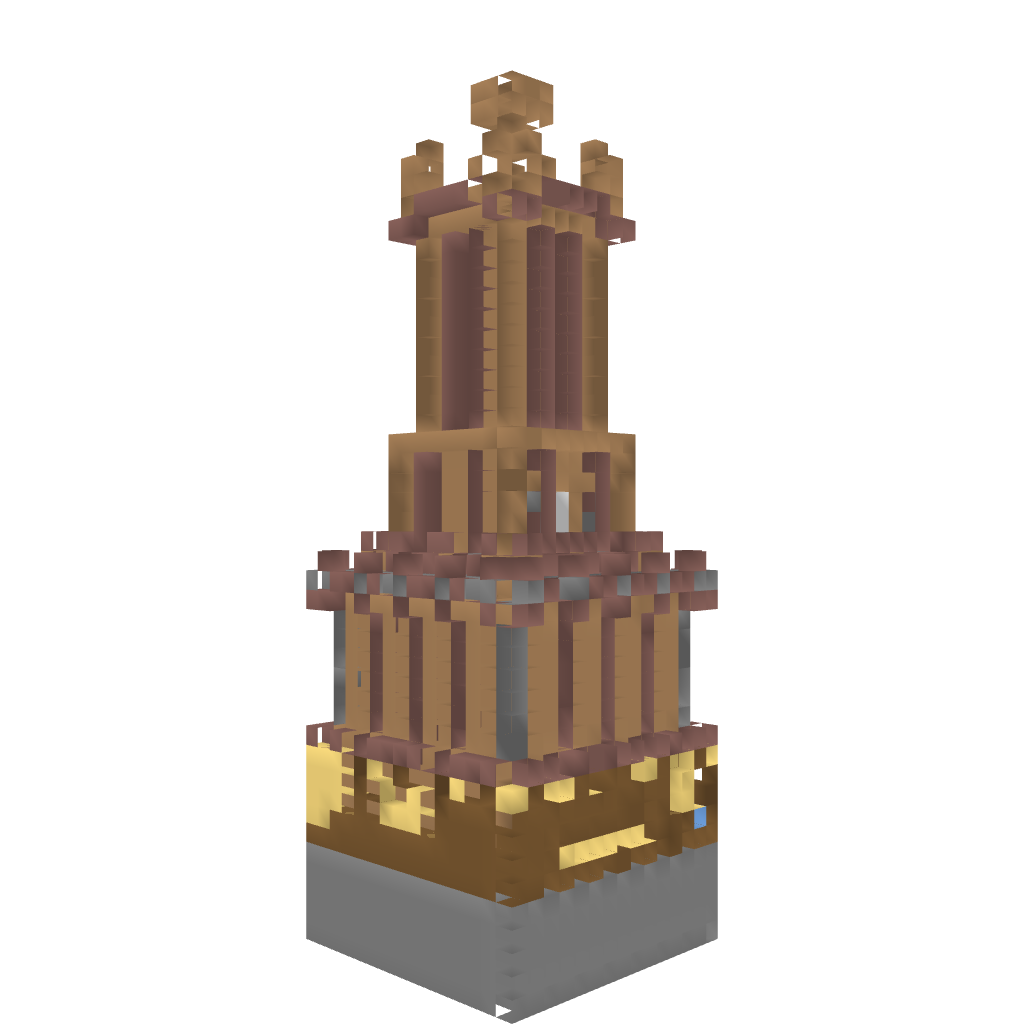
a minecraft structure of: Guard Tower good quality